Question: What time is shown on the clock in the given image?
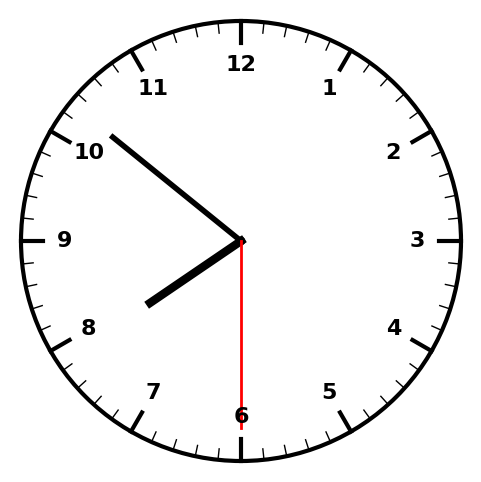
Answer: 07:51:30